Question: The img below describes what I am trying to do:

So when an entry from the select list is selected and button "Copy" is pressed, it will add an < li > element to the text area.
Any ideas, resources?
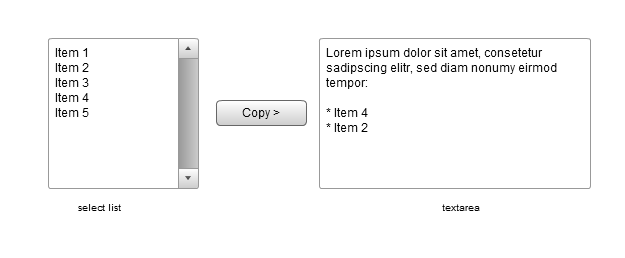
Answer: When the button is clicked you can just read the selected option using jQuery and add it to the text area.
'''
<select id="selectBox">
<option>option 1</option>
<option>option 2</option>
<option>option 3</option>
</select>
<input id="copyBtn" type="button" value="copy" />
<textarea id="output">
This is some intro text
</textarea>
'''
'''
$("#copyBtn").click(function(){
var selected = $("#selectBox").val();
$("#output").append("
* " + selected);
});
'''
You can only add text to a textarea, it doesn't render html tags (so a list inside it won't work). I used '
' to create newlines.
<URL>